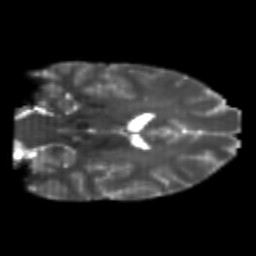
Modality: T2w
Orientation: coronal
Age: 24
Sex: female
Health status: healthy
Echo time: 0.074 s